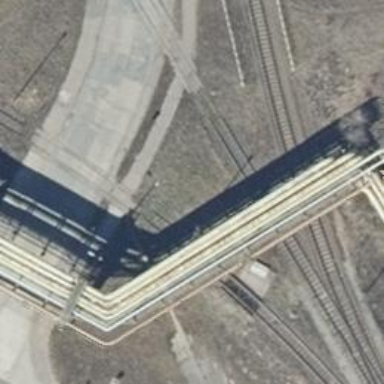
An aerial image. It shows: Railway yard in service.